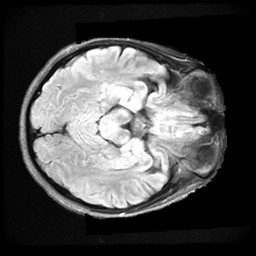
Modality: FLAIR
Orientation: axial
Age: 34
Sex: female
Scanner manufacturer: ge
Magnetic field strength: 3 T
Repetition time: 11 s
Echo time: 0.1497 s